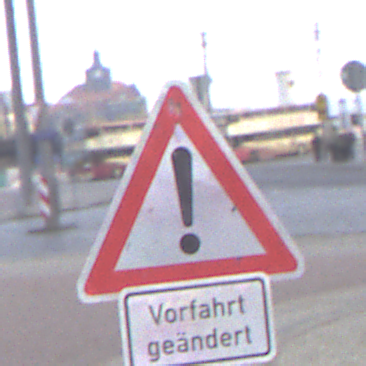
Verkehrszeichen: Gefahrenstelle
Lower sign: HinweisGeaenderteVorfahrtVerkehrsfuehrungVerkehrsregelung1
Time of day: MorningAfternoon
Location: Outdoor (Urban)
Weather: PartlyCloudy
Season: NotSpecified
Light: Natural